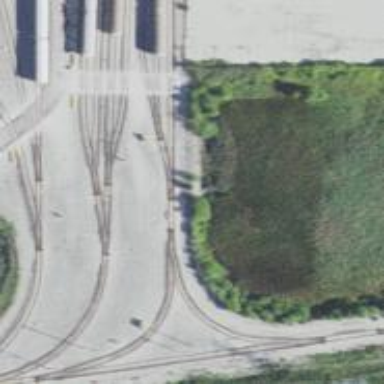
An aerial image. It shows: Electrified rail service yard.